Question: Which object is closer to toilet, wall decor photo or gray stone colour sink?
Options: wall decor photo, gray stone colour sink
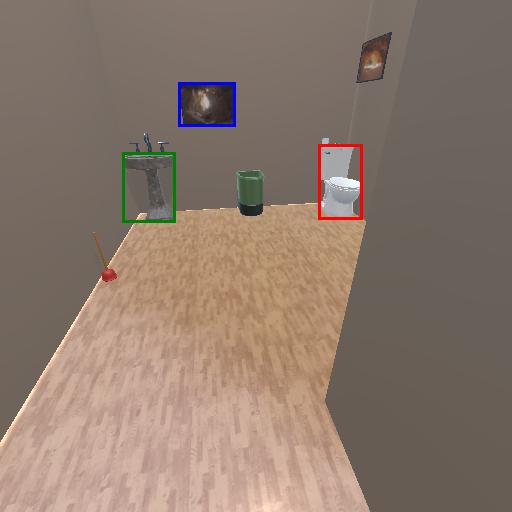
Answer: wall decor photo